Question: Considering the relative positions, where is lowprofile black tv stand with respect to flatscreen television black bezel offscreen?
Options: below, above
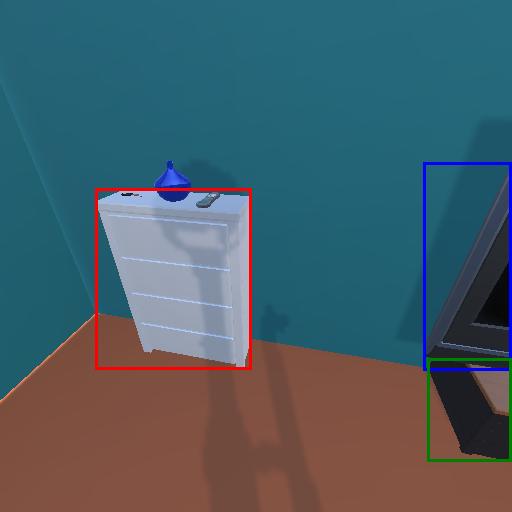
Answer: below